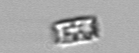
Label: Bacillariophyceae_morphotype1